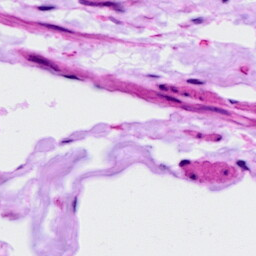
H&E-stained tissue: Ovarian